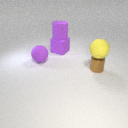
large purple rubber sphere in front of large purple rubber cube